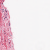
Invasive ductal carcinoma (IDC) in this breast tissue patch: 0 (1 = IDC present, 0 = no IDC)